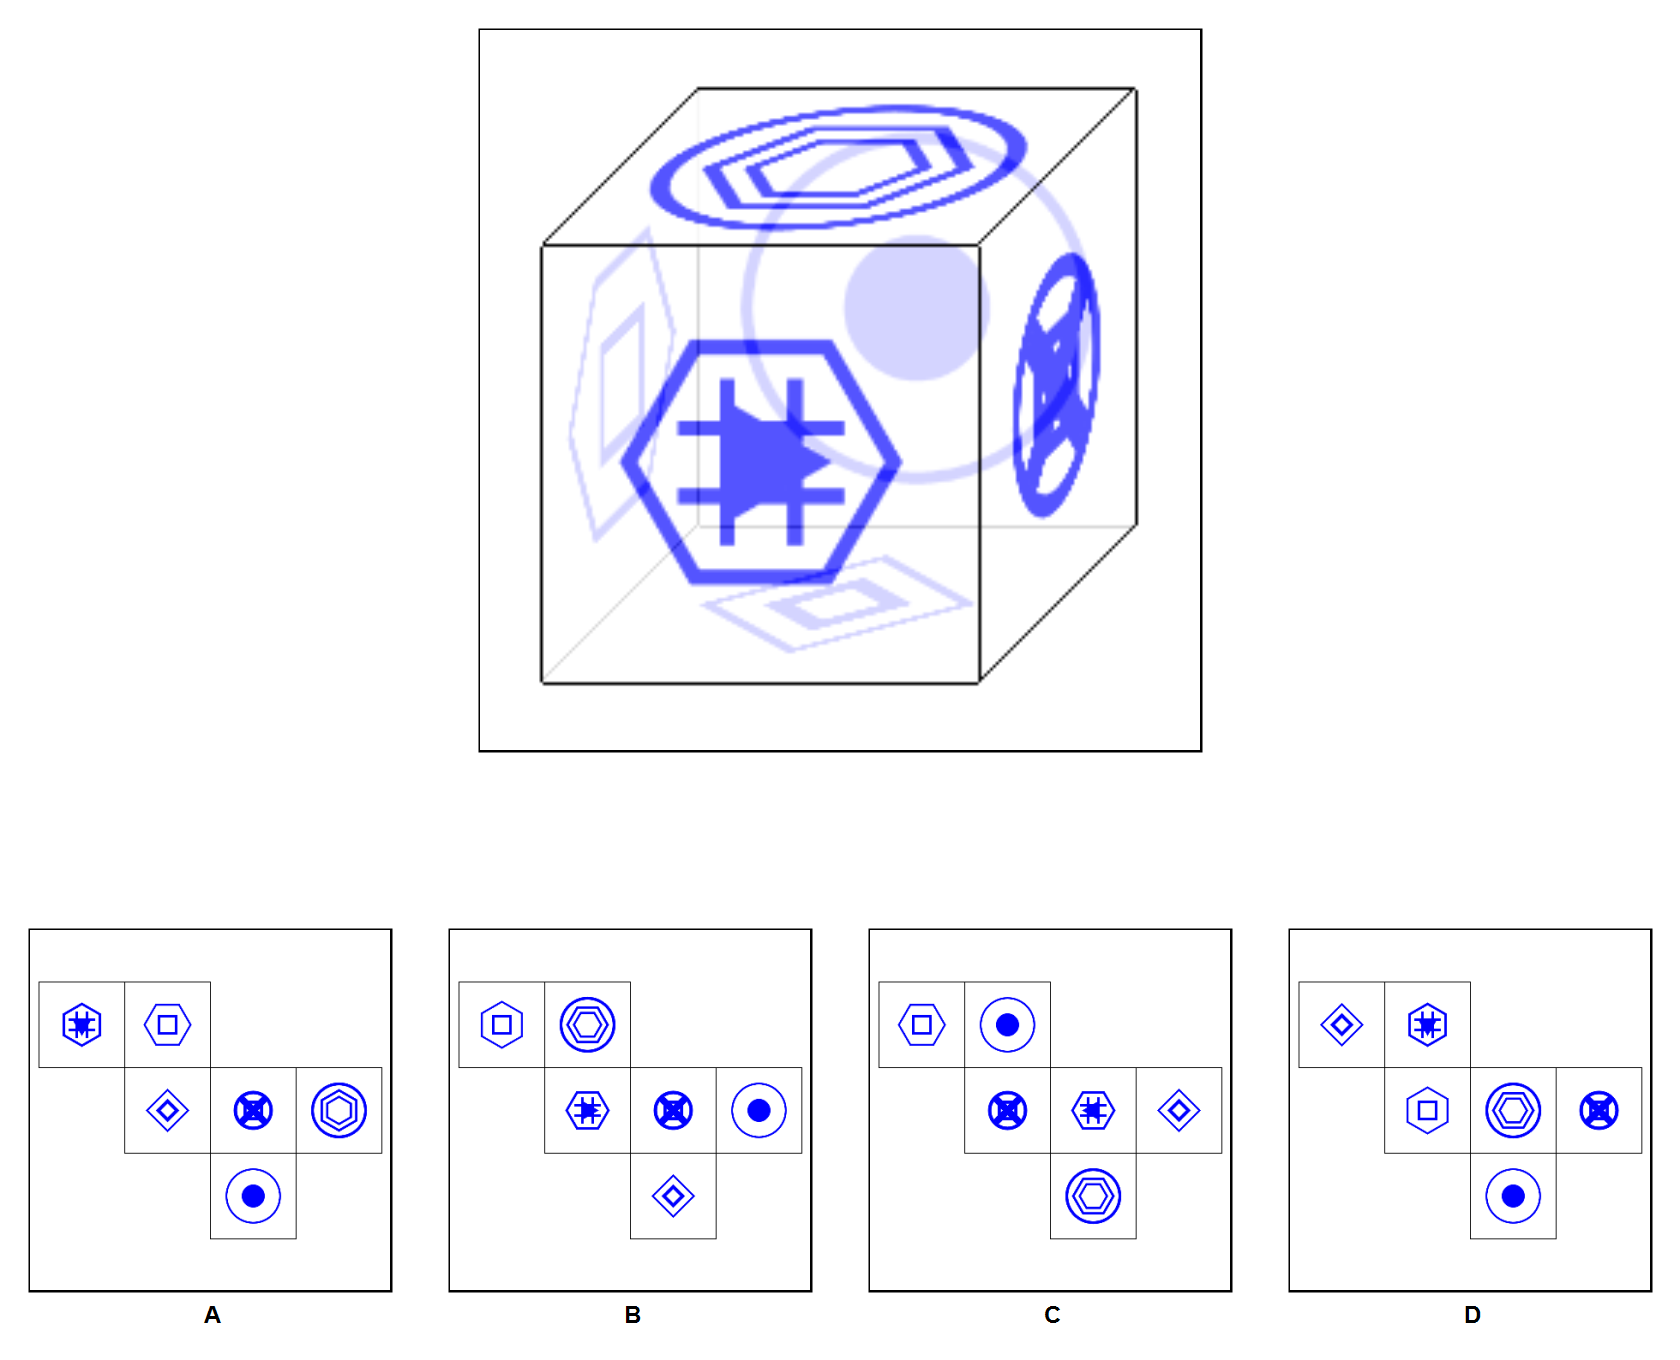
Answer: B